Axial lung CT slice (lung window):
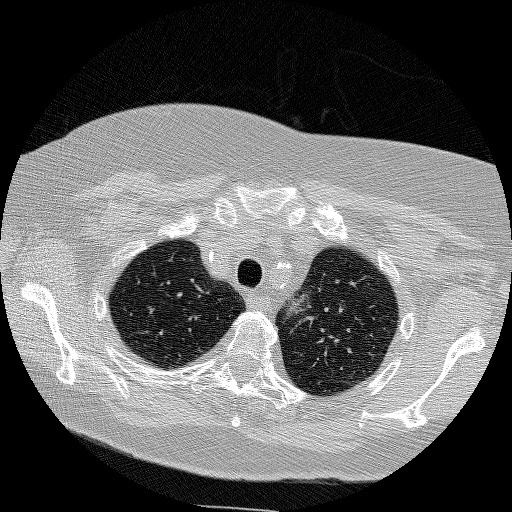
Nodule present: no